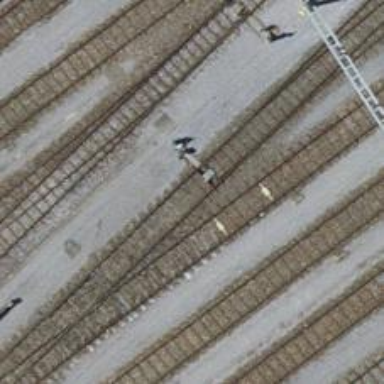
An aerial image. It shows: Railway switch.